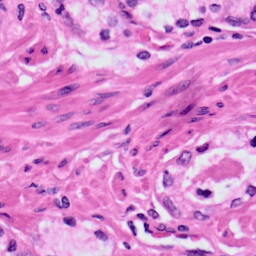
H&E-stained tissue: Prostate